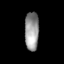
Tissue: lung
Cell type: Epithelial cells
Senescence score: 0.1858
Nuclear area (px): 526
Mean DAPI intensity: 152.791